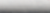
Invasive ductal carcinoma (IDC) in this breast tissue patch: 0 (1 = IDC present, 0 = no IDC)